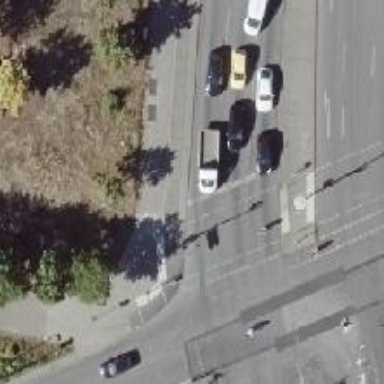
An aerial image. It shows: Crossing with traffic signals.